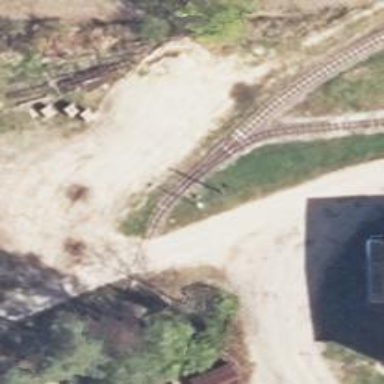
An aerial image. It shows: Railway switch.